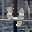
Label: 4